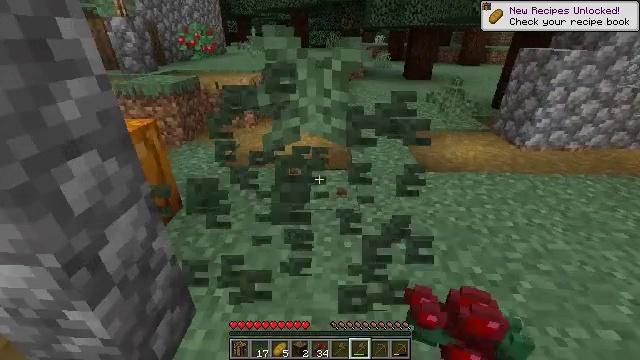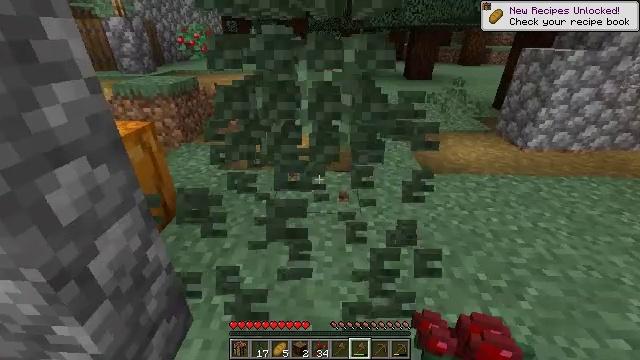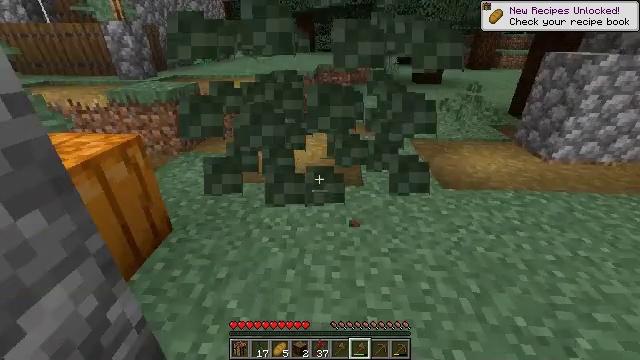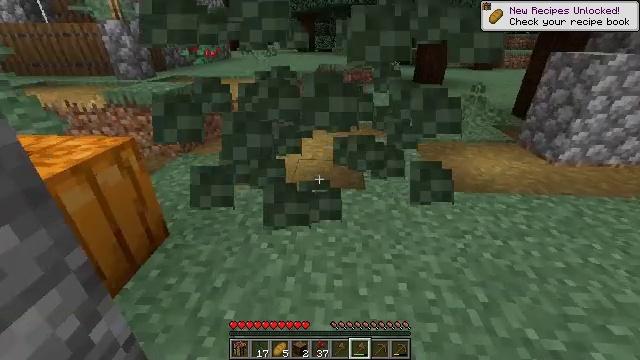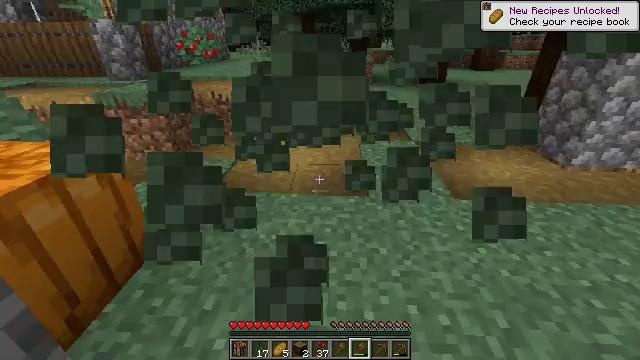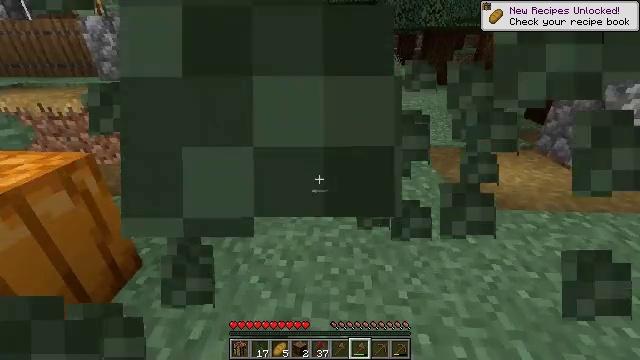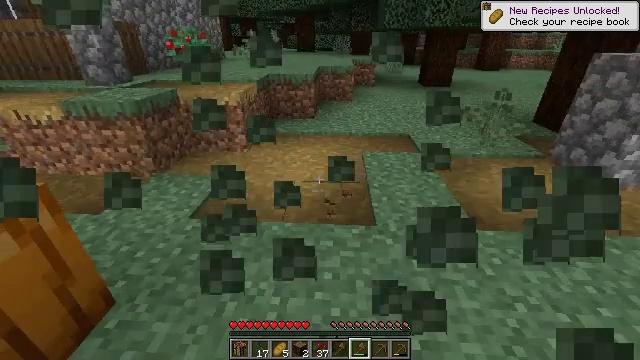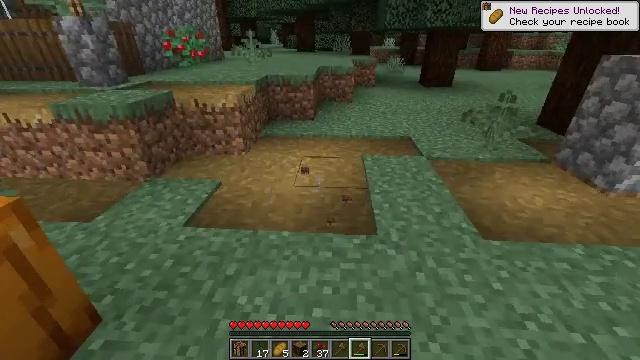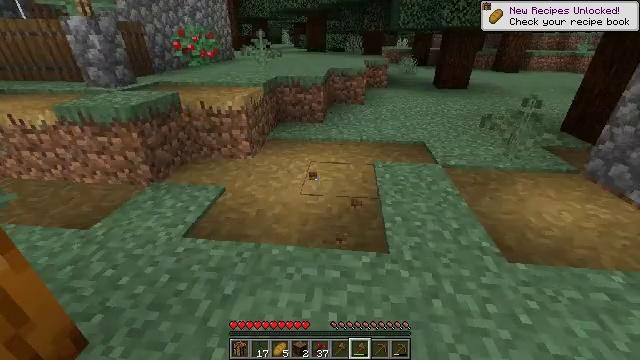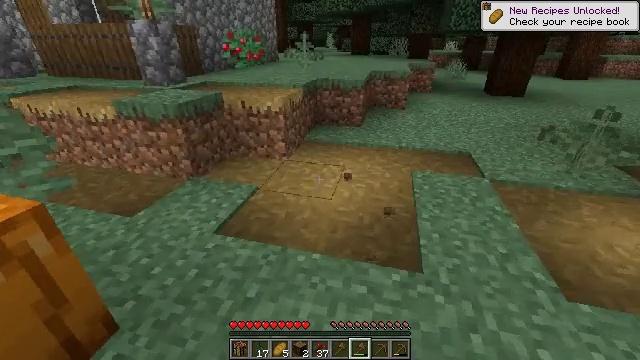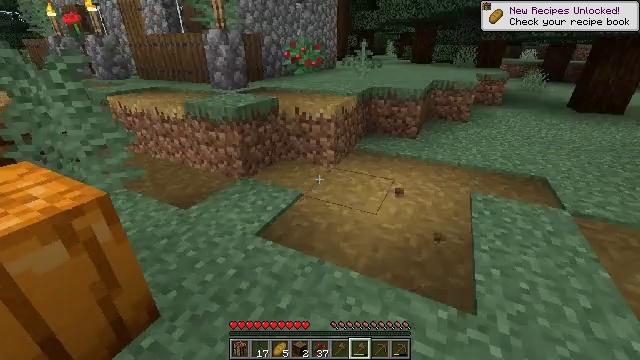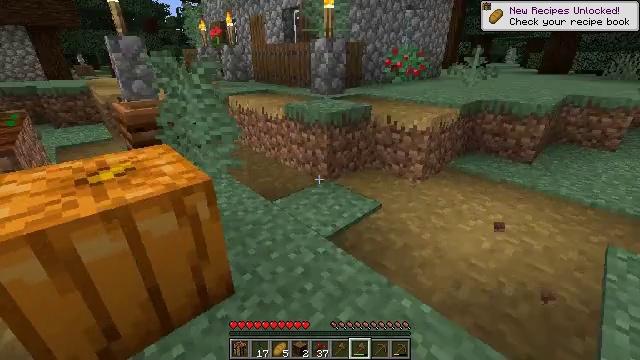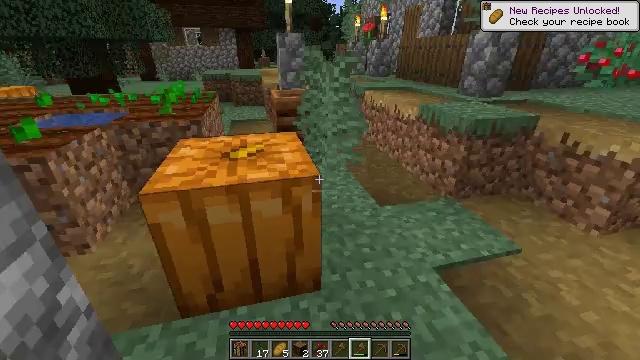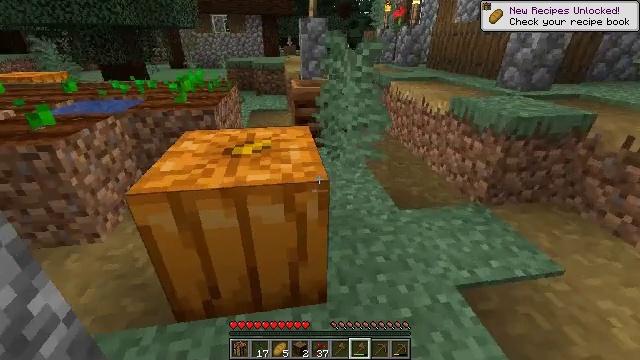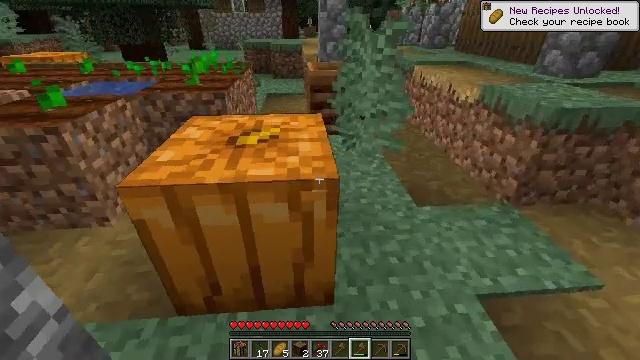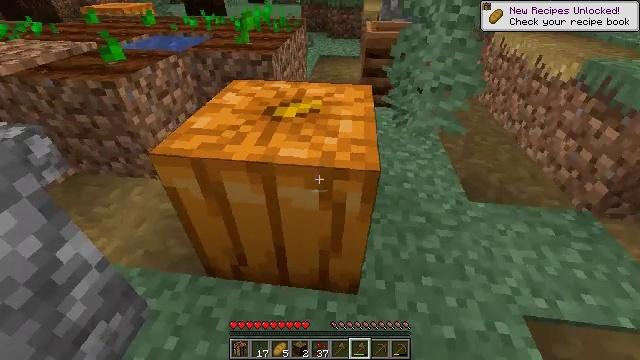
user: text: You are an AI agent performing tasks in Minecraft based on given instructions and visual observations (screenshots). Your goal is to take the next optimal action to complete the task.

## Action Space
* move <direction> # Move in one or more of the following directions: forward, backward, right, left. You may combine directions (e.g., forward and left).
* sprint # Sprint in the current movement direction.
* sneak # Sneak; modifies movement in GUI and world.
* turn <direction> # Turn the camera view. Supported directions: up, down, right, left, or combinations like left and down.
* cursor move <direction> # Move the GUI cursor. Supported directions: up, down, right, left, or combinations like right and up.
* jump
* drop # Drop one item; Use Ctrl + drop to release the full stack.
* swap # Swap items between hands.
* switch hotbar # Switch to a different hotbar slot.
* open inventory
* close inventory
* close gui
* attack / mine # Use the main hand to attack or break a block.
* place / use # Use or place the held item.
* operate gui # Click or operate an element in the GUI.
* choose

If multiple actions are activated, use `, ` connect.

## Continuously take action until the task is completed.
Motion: motion action
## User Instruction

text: Break the pumpkin to collect it.
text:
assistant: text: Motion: move forward
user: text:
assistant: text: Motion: move forward, turn left
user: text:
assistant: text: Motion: move forward
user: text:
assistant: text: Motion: move forward
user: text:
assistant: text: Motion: move forward, attack / mine
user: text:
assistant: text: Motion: move forward, attack / mine
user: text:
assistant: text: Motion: move forward, attack / mine
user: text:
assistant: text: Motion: turn left
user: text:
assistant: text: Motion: turn left
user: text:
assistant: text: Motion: move forward, turn left and up
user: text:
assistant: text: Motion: move forward, turn left and up
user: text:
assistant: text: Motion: move forward, turn left and down
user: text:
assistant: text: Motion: move forward, turn left and down
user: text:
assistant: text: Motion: move forward, turn left and down
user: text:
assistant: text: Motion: turn left and down
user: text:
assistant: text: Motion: turn left and down
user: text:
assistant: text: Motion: turn left and down
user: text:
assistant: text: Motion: attack / mine
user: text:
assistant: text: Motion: attack / mine
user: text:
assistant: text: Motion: attack / mine
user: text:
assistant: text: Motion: attack / mine
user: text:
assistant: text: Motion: attack / mine
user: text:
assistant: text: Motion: attack / mine
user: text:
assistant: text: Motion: attack / mine
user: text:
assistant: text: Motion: attack / mine
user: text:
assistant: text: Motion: attack / mine
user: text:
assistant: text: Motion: attack / mine
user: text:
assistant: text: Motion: attack / mine
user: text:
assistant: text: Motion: attack / mine
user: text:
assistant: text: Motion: attack / mine